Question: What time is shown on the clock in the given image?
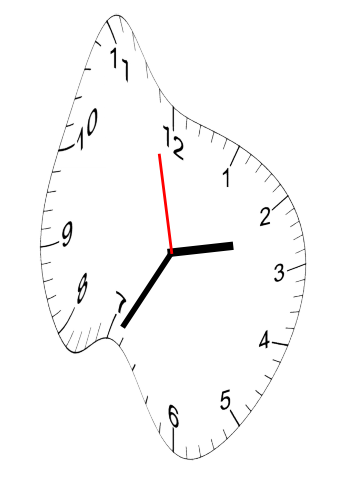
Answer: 02:34:58